Interaction volume radius: 5 \u00c5
Interaction volume height: 45 \u00c5
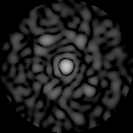
Disorder parameter: 0.8359